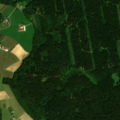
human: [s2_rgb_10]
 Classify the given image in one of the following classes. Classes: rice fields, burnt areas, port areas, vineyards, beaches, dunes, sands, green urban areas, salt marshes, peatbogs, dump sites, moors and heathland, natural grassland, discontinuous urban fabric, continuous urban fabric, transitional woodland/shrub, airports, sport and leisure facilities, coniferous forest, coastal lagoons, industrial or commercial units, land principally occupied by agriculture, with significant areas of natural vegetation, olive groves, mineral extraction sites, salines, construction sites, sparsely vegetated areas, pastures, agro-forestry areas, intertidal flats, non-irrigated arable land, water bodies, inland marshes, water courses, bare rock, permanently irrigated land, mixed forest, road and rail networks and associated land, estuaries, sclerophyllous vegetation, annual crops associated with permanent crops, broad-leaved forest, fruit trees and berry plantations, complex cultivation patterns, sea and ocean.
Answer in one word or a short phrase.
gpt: non-irrigated arable land, pastures, coniferous forest